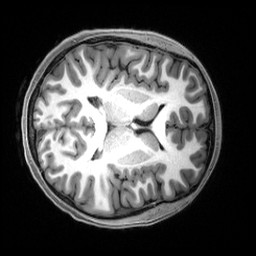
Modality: T1w
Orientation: axial
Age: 19
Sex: female
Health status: healthy
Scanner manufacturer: siemens
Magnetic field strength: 3 T
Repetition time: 2.5 s
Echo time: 0.00222 s